Question: Is there any option to set the mouse texture to the front of the screen?
The mouse pointer and the blocks are 'Texture2D's, is it possible to draw the pointer in front of the other textures?

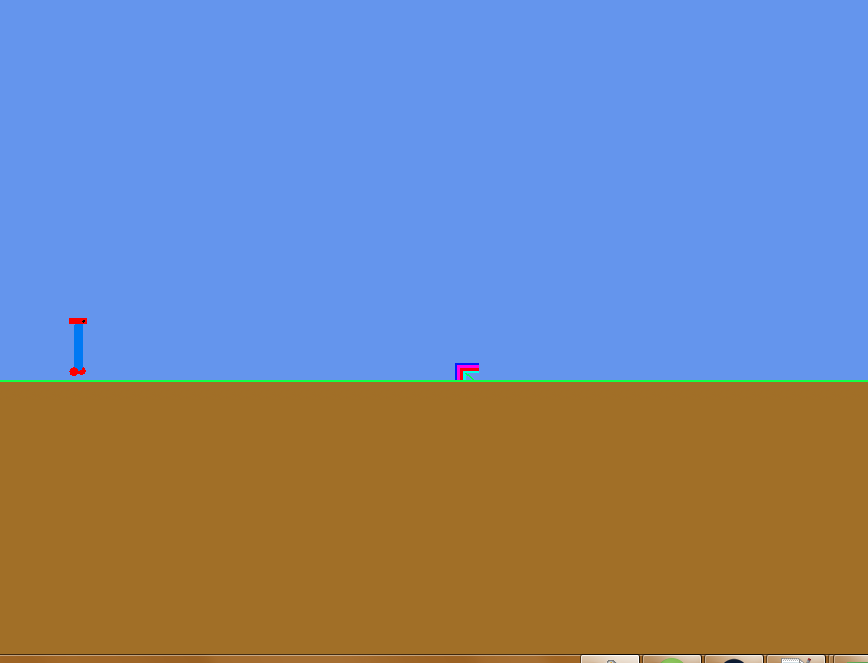
Answer: There is a 'SpriteBatch.Draw()' overload that allows you to set the layer depth. setting it to 0 places the texture in front and setting it to 1 places it in the back. But it only applies within a Begin/end block.
Most likely, you can achieve what you want by simply drawing it last and it will go on top(or front) of all other drawn items.